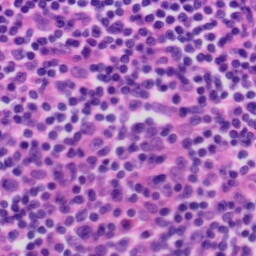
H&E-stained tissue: Tonsil